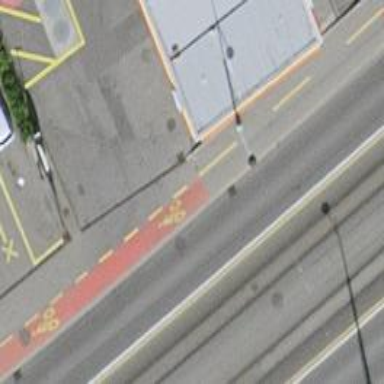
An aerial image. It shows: Asphalt sidewalk alongside asphalt cycleway.